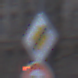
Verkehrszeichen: EndeVorfahrtsstrasse
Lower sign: Geschwindigkeit50
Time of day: SunriseSunset
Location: Outdoor (Urban)
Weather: PartlyCloudy
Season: NotSpecified
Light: Natural